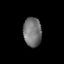
Tissue: lung
Cell type: Fibroblasts
Senescence score: 0.5565
Nuclear area (px): 522
Mean DAPI intensity: 116.075